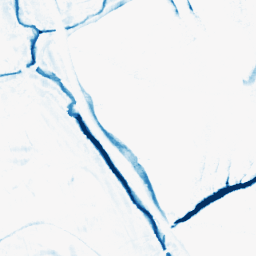
Category: morphological
Decomposition family: morphological_rect
Decomposition parameters: operation: closing
width: 10
height: 10
Upsampling method: sinc_hamming
Upsampling parameters: scale: 2
kernel_size: 4
Upsampling scale: 2